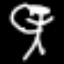
Label: angel